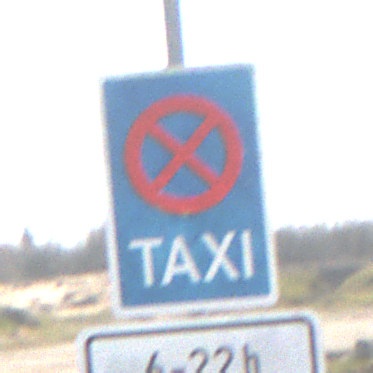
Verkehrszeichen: Taxenstand
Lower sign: ZeitangabenMitBeschraenkungAufWochentage4
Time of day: Midday
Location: Outdoor (Suburban)
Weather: PartlyCloudy
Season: NotSpecified
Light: Natural